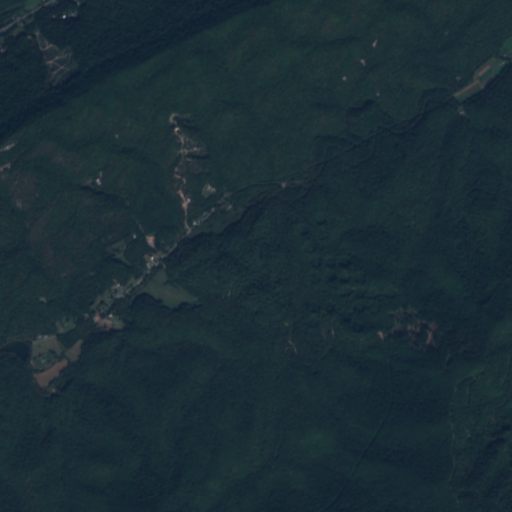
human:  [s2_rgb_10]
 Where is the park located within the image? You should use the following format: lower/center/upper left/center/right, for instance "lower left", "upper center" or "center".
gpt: The park is located in the center left of the image.
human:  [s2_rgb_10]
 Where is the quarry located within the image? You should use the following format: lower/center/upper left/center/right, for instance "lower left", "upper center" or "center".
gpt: There is no quarry in the image.